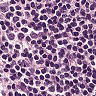
Metastatic tissue present: no